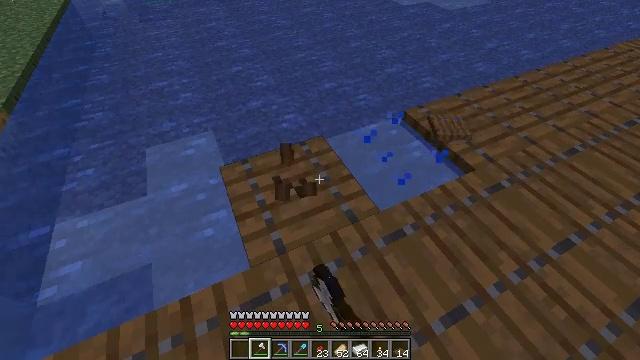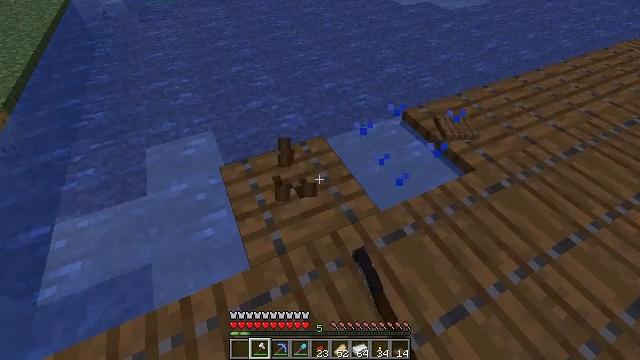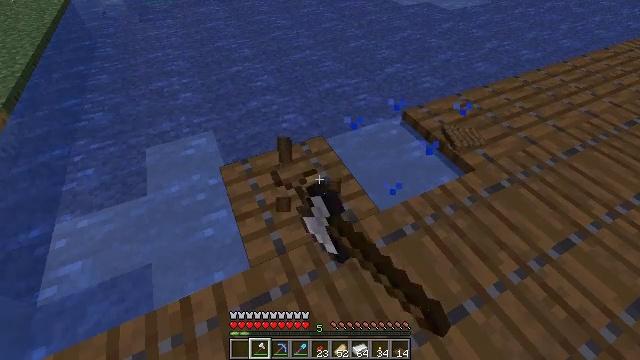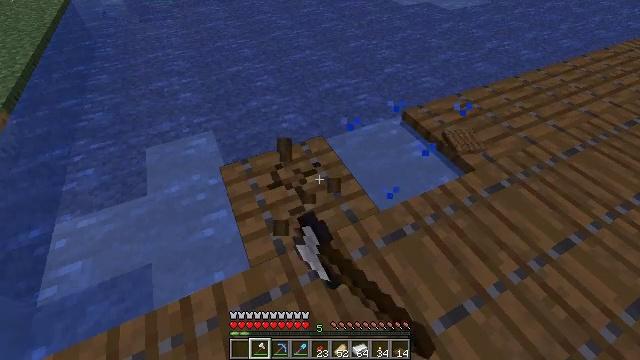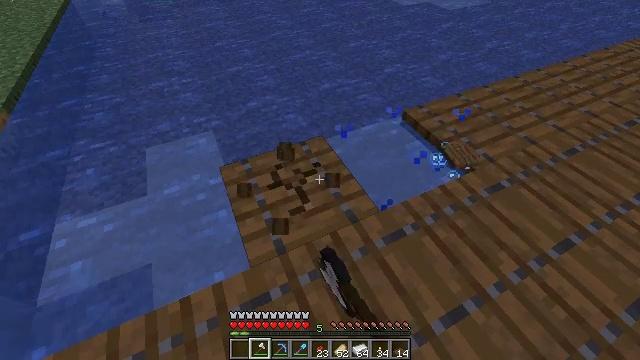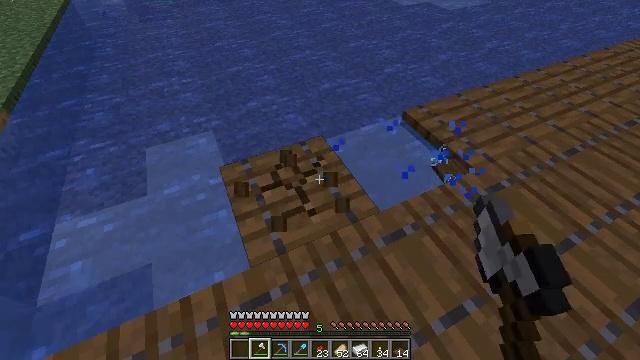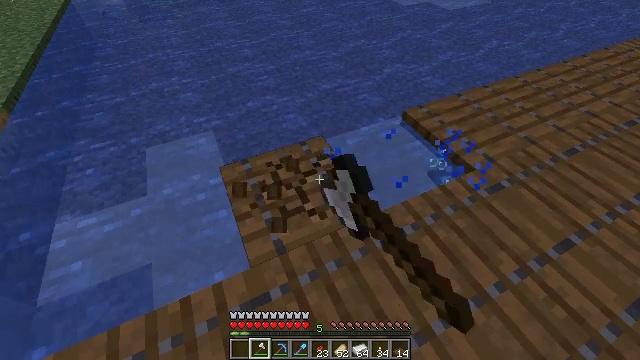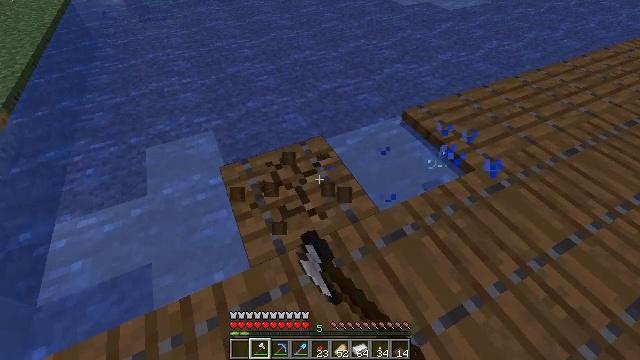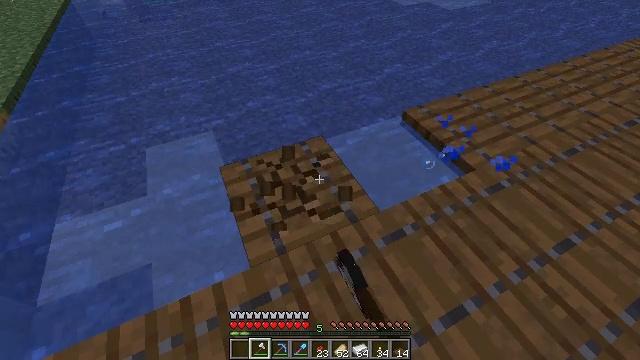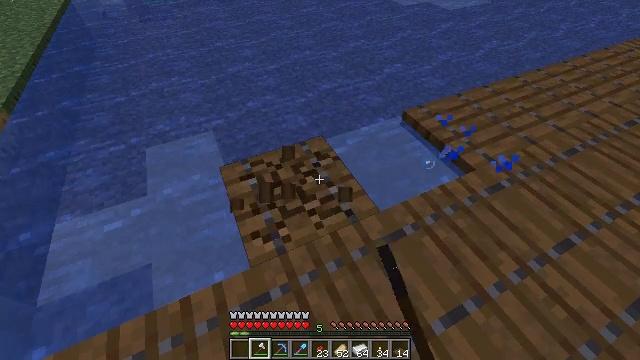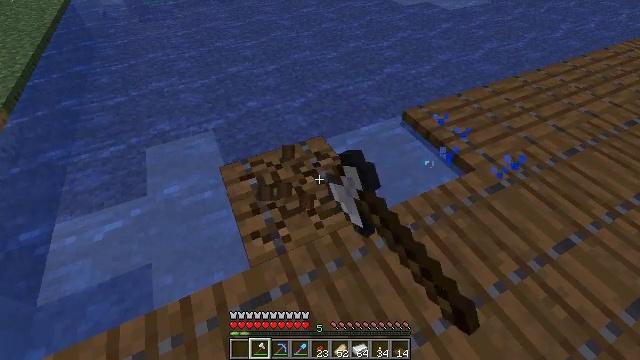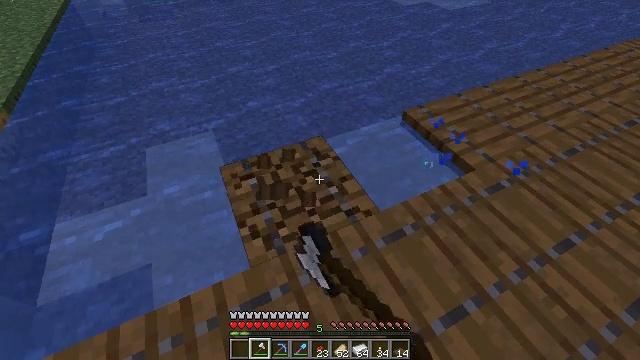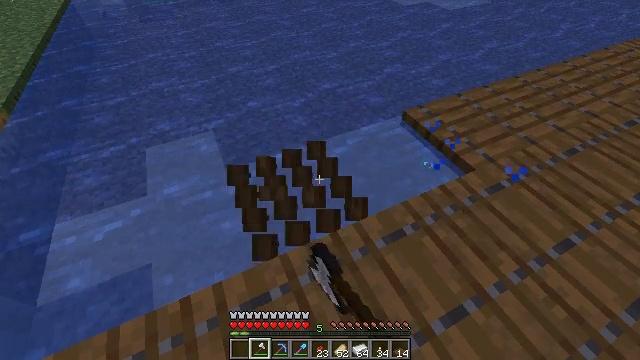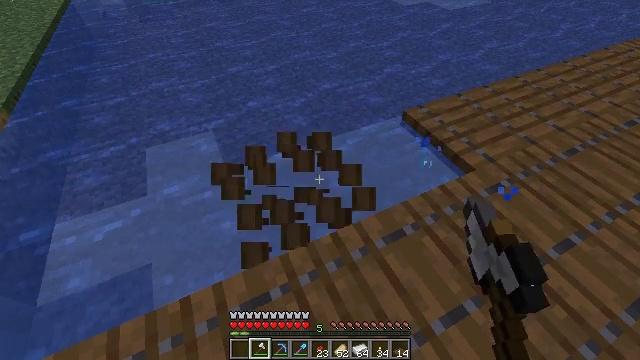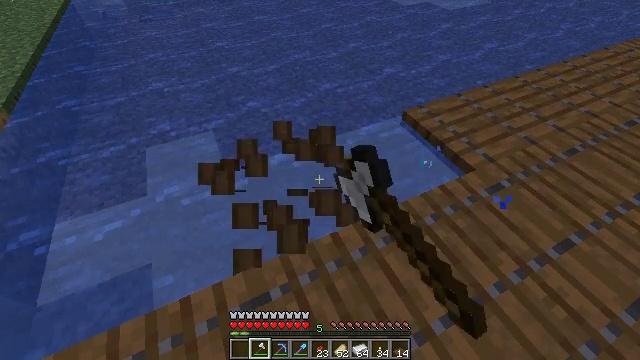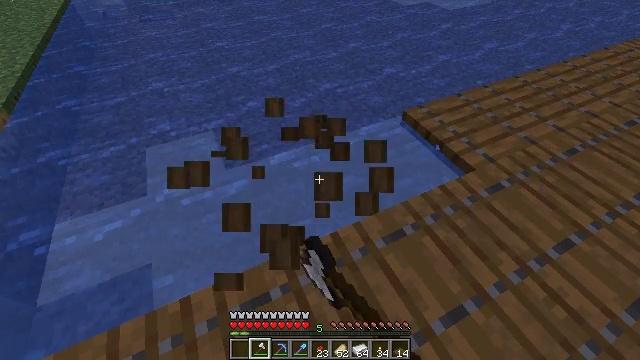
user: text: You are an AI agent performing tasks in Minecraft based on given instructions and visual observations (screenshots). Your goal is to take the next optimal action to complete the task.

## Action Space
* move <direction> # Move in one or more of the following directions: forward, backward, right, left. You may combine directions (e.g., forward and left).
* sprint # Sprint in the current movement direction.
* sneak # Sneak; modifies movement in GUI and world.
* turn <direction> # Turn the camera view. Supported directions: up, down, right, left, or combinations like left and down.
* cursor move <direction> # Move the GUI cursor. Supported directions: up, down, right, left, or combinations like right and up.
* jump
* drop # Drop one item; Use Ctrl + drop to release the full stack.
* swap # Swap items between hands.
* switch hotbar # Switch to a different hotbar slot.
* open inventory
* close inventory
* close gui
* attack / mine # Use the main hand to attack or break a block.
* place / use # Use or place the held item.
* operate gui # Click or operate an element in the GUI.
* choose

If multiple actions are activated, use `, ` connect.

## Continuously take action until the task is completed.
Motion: motion action
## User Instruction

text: Collect the spruce trapdoor from its position.
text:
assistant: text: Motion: attack / mine
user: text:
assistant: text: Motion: attack / mine
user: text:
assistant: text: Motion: attack / mine
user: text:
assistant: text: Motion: attack / mine
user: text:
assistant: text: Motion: attack / mine
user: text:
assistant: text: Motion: attack / mine
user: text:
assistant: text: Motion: attack / mine
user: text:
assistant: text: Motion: attack / mine
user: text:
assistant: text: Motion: attack / mine
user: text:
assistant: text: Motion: attack / mine
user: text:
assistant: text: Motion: attack / mine
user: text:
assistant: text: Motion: attack / mine
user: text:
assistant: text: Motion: attack / mine
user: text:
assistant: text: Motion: attack / mine
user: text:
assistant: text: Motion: attack / mine
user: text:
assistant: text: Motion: attack / mine
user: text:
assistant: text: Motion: attack / mine
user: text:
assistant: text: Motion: attack / mine
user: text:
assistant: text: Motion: attack / mine
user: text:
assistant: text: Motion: attack / mine
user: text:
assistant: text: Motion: move forward and move right, turn right and up, attack / mine
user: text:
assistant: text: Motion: move forward and move right, turn right and up, attack / mine
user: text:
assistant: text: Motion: move forward and move right, turn right and up, attack / mine
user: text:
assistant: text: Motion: move forward and move right, attack / mine
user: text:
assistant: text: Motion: move forward, attack / mine
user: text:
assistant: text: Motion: attack / mine
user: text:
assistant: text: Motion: attack / mine
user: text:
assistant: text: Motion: attack / mine
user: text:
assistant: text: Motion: attack / mine
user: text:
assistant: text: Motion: attack / mine